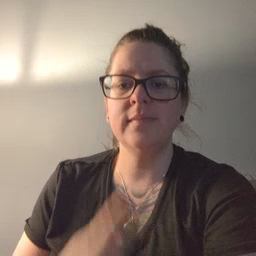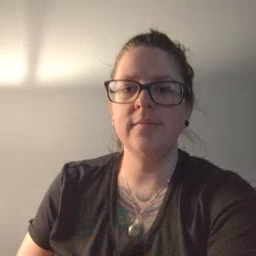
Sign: stuck